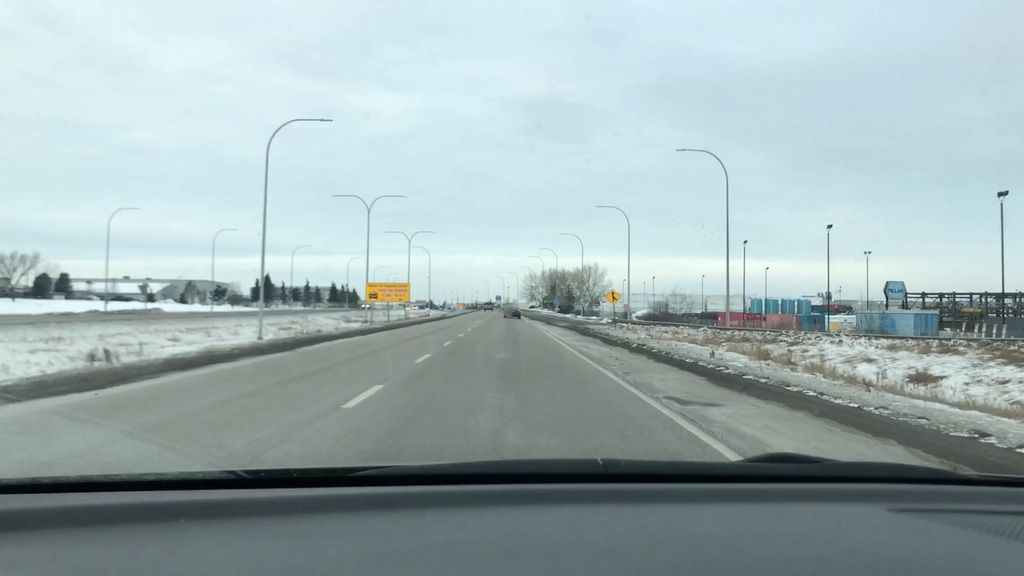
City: edmonton